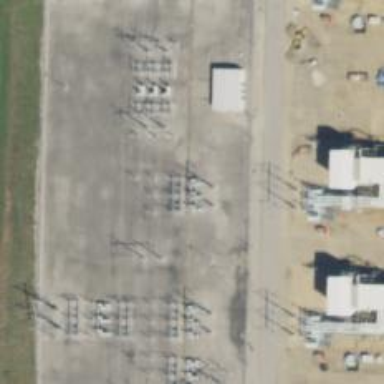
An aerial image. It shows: Switch used for power control.